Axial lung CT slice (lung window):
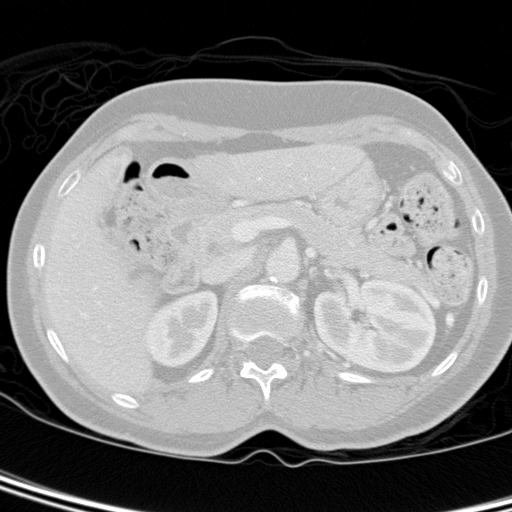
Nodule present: no